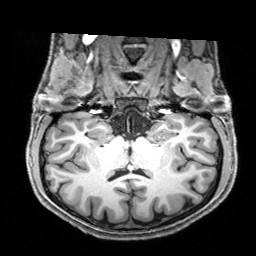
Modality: T1w
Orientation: sagittal
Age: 24
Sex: male